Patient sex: F
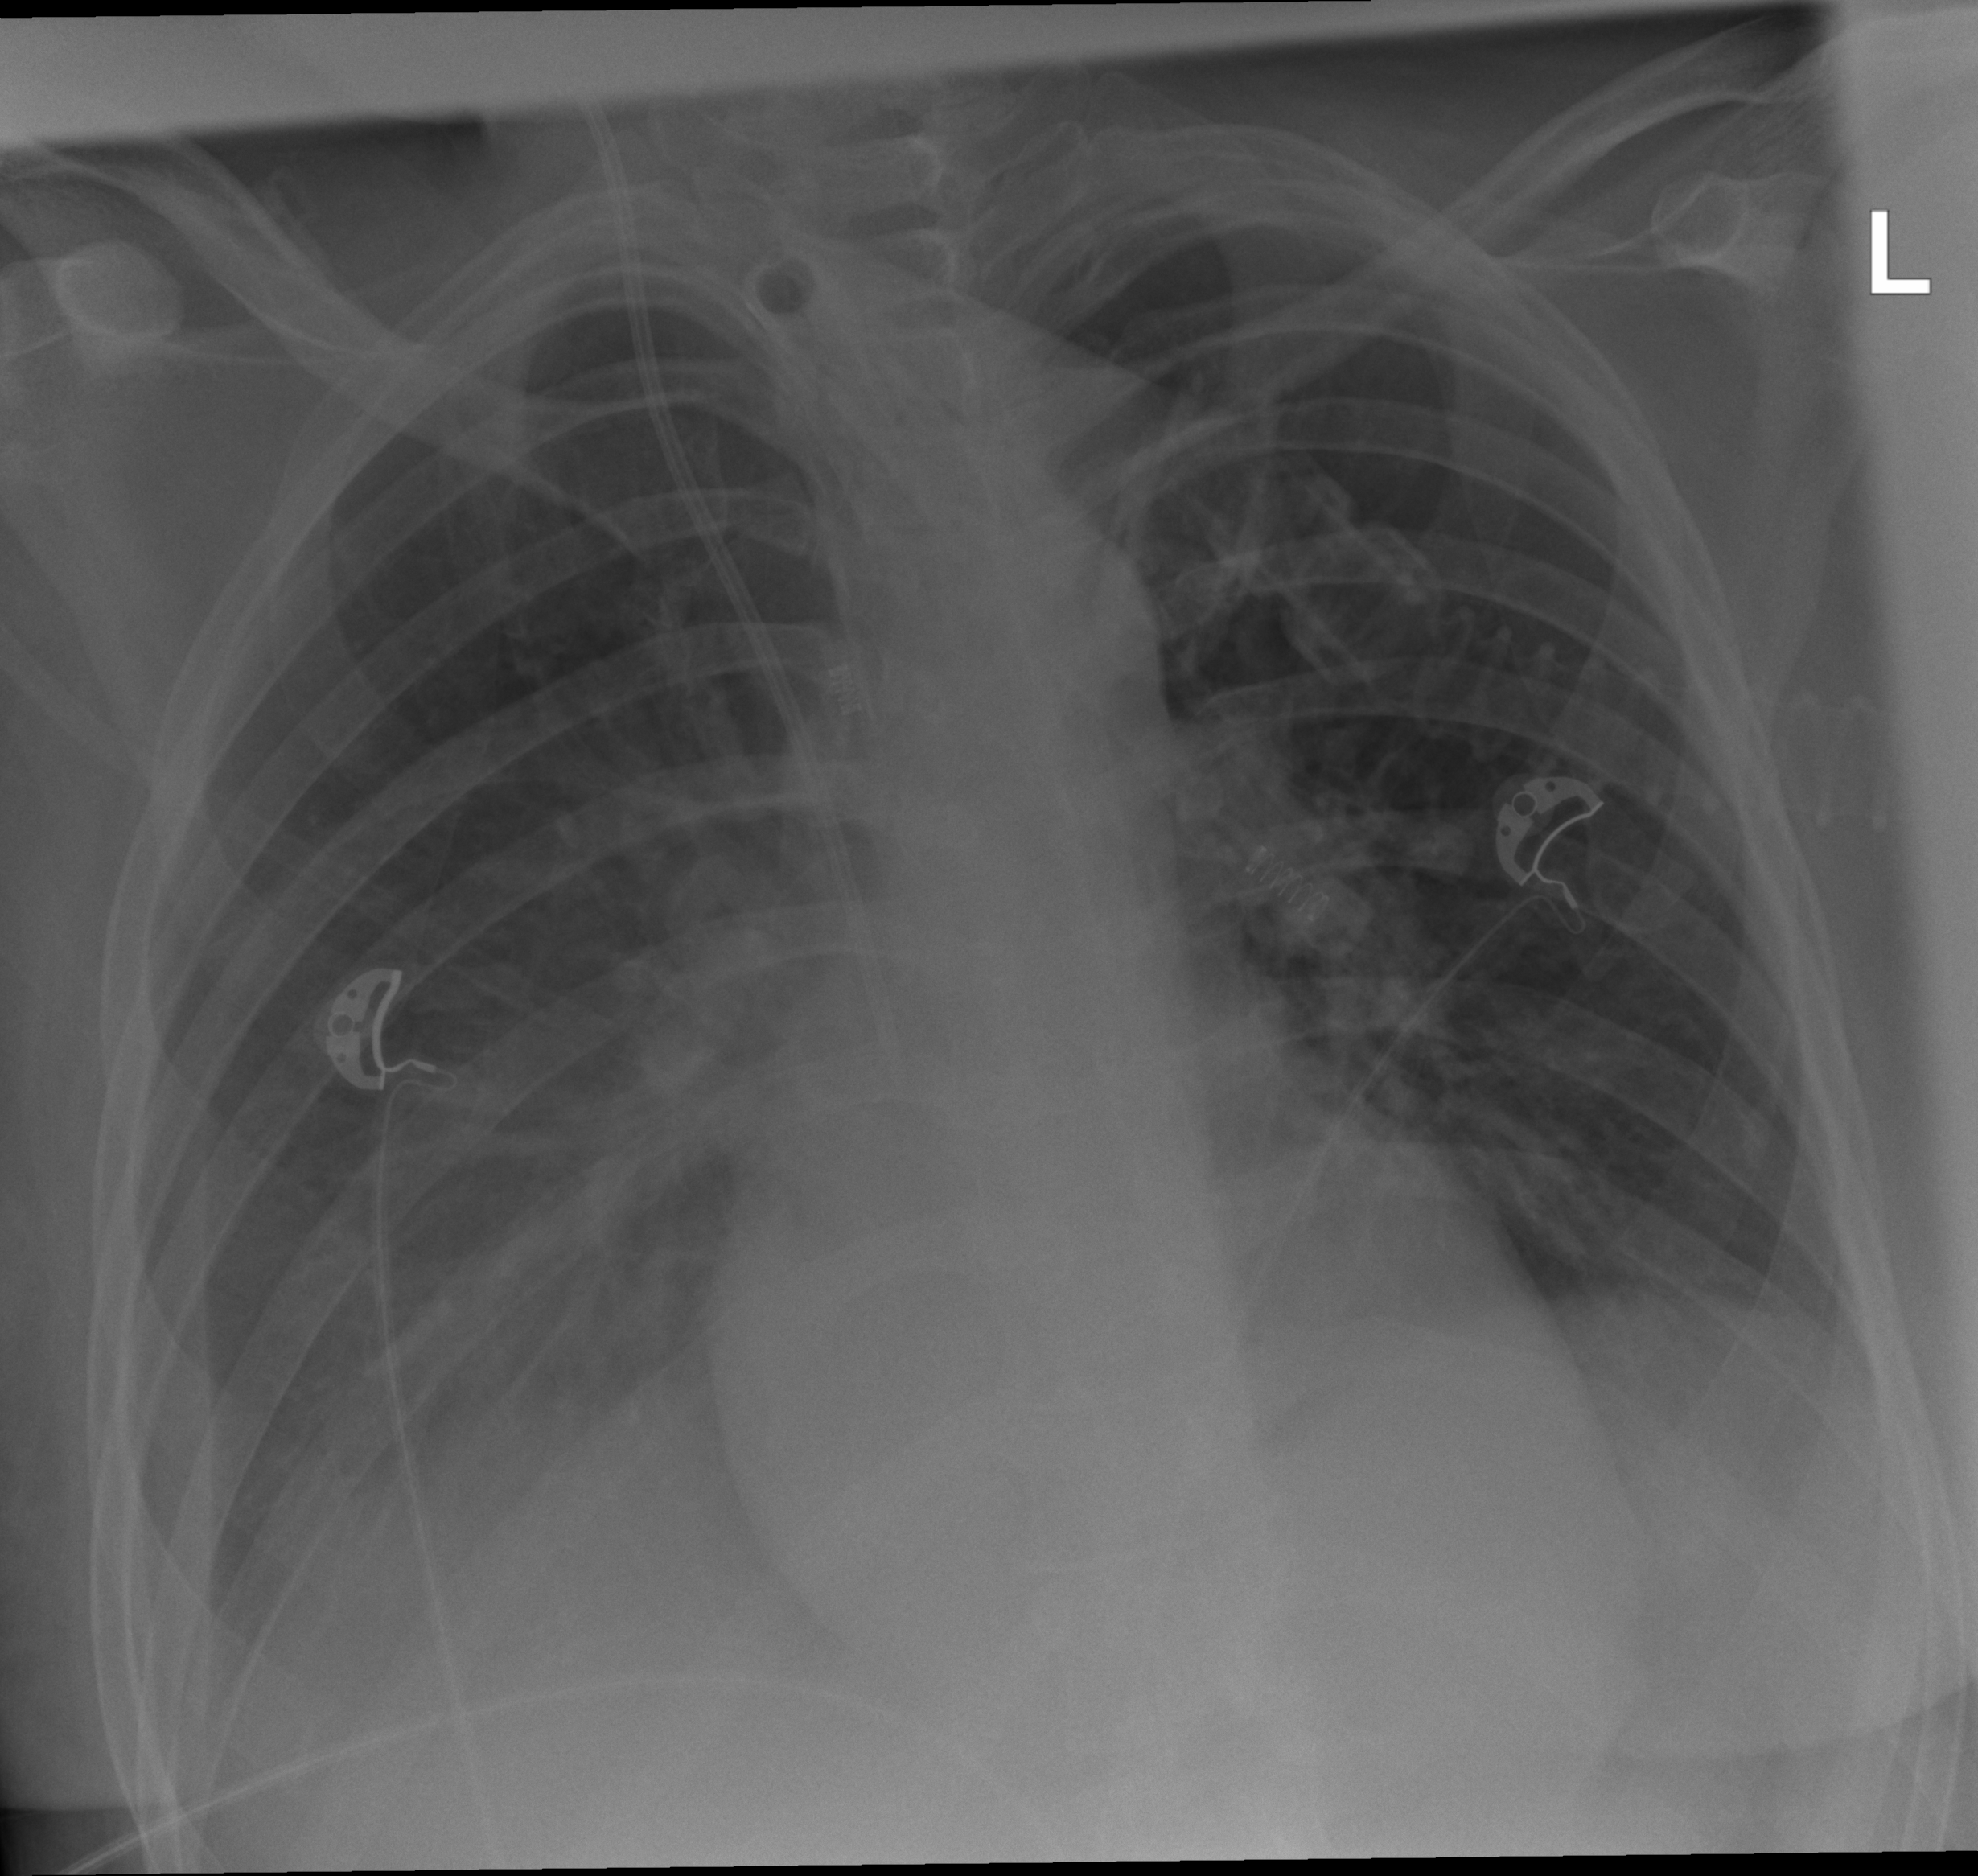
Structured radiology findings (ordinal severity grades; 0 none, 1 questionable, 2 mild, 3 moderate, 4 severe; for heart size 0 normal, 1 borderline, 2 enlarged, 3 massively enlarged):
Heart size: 0
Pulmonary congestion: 2
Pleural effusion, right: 2
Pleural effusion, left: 0
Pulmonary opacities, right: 2
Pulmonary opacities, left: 0
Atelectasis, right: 2
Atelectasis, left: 0